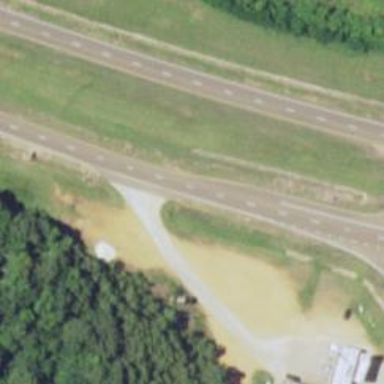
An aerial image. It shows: Trunk highway.